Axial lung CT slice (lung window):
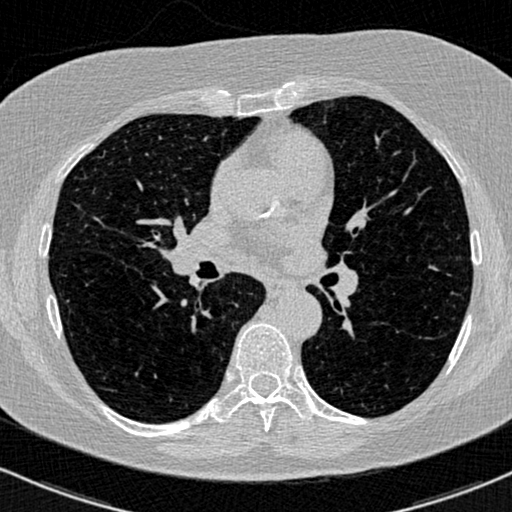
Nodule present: no